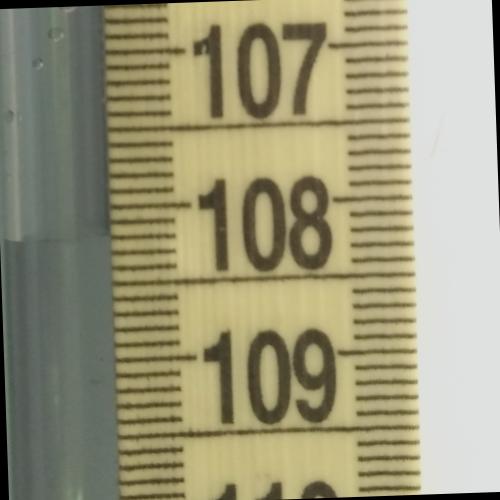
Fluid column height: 108.2 cm